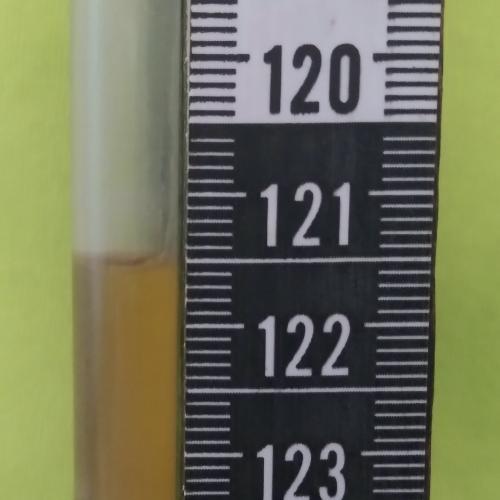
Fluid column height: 121.5 cm